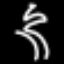
Label: palm tree